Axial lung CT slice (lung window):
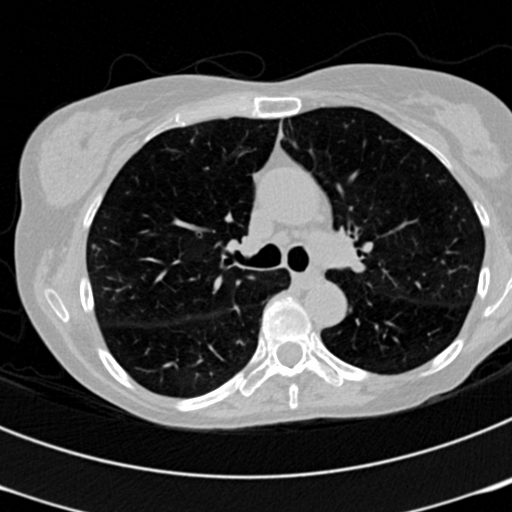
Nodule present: no